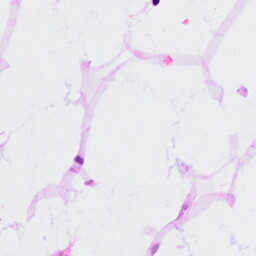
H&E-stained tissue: Breast